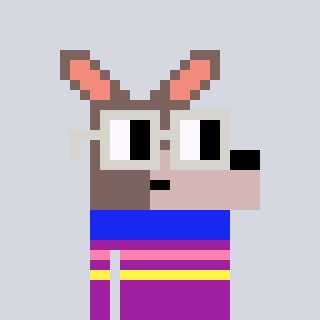
a pixel art character with square light gray glasses, a kangaroo-shaped head and a magenta-colored body on a cool background